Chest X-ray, PA view. Patient: 30 years old, sex F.
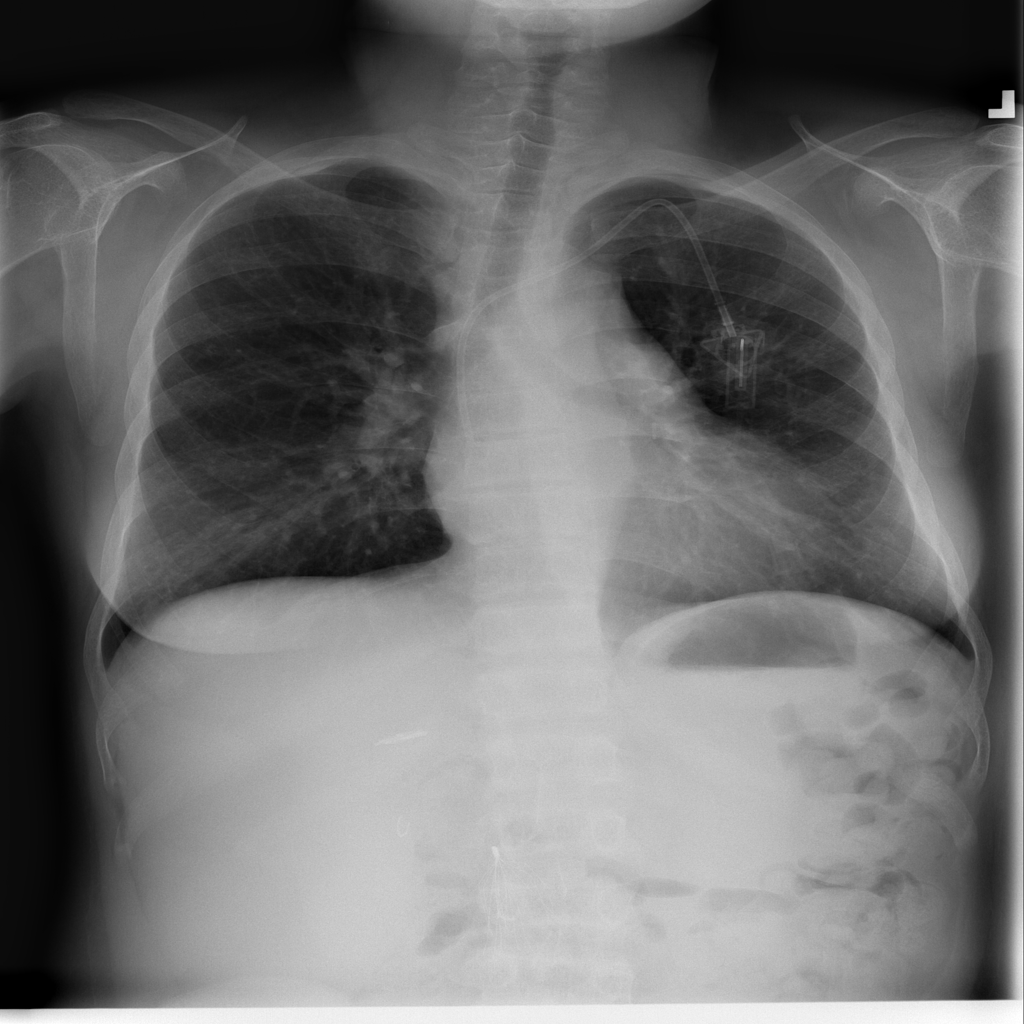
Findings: No Finding